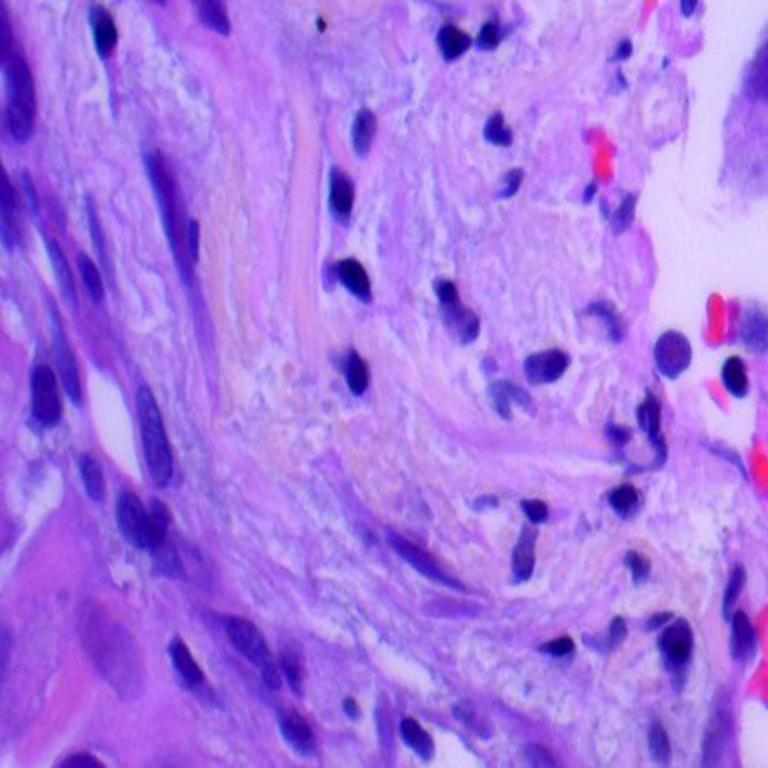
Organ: lung
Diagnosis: adenocarcinomas